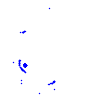
Particle: proton